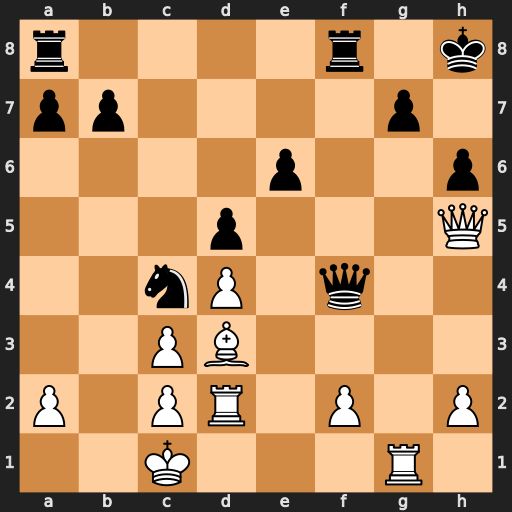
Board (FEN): r4r1k/pp4p1/4p2p/3p3Q/2nP1q2/2PB4/P1PR1P1P/2K3R1
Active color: w
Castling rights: -
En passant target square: -
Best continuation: Qg6 Qxd2+ Kb1 Na3+ Kb2